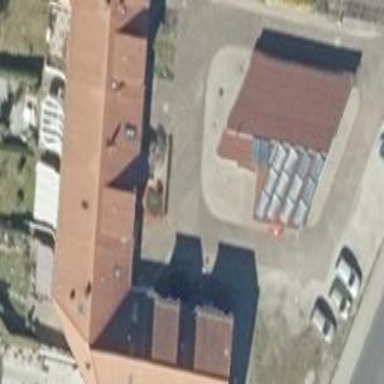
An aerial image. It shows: Building.